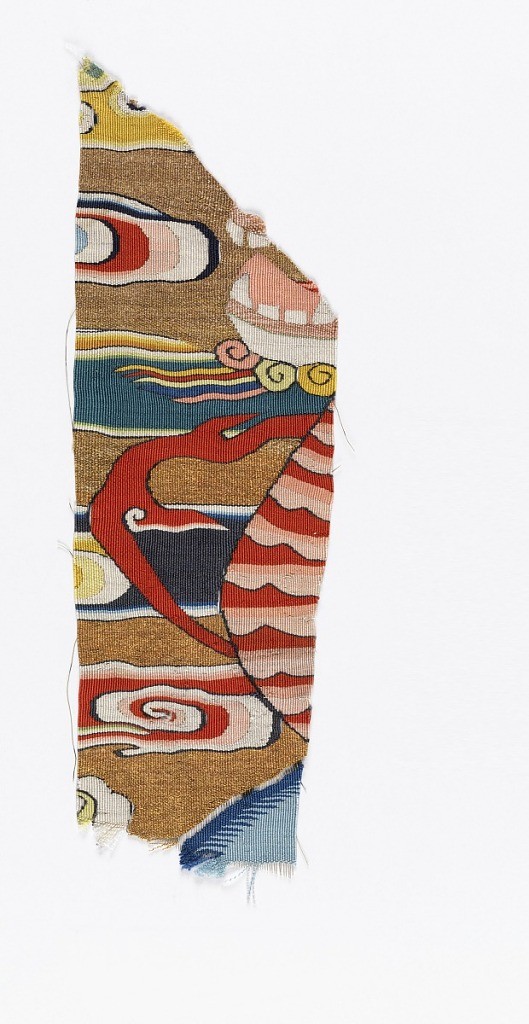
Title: Fragment of rank badge
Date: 15th century
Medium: silk, metal wrapped silk threads Technique: tapestry woven
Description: Fragment showing jaw and chest of an animal, with clouds in background.